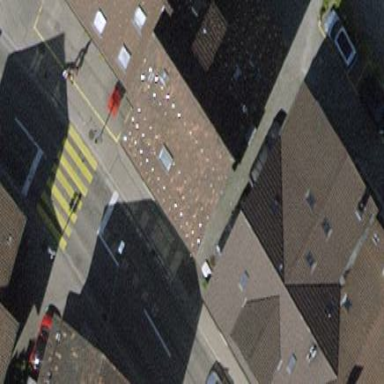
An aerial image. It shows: Building with gabled roof.